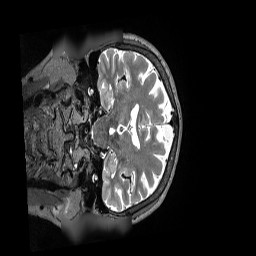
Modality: T2w
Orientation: coronal
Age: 70
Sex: male